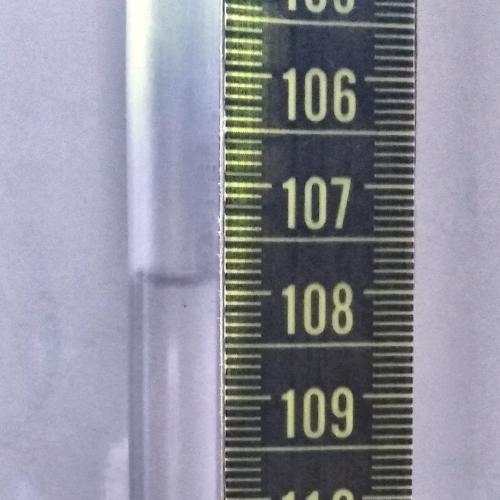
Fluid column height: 107.9 cm